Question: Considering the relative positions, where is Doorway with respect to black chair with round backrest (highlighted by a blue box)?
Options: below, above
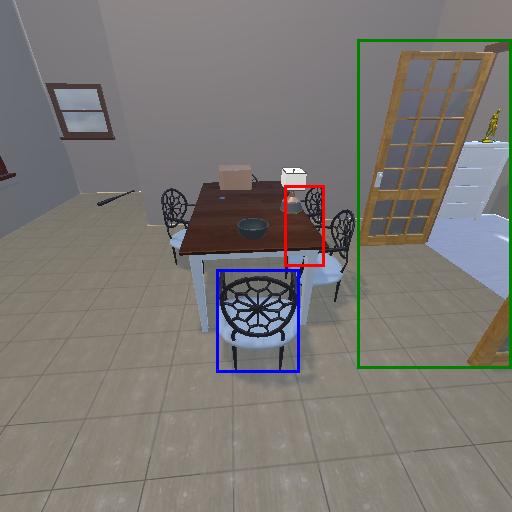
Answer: below